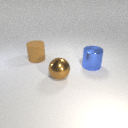
large brown rubber cylinder behind large brown metal sphere